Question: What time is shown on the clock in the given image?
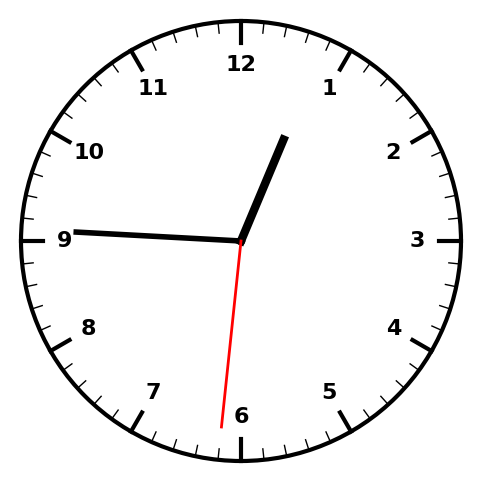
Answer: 12:45:31